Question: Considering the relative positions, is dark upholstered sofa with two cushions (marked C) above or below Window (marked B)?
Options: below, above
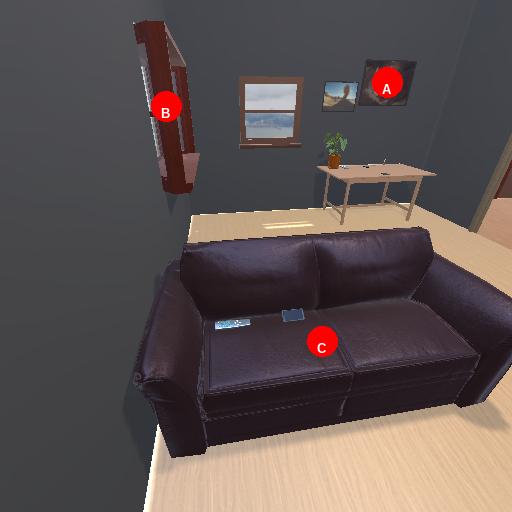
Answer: below